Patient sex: M
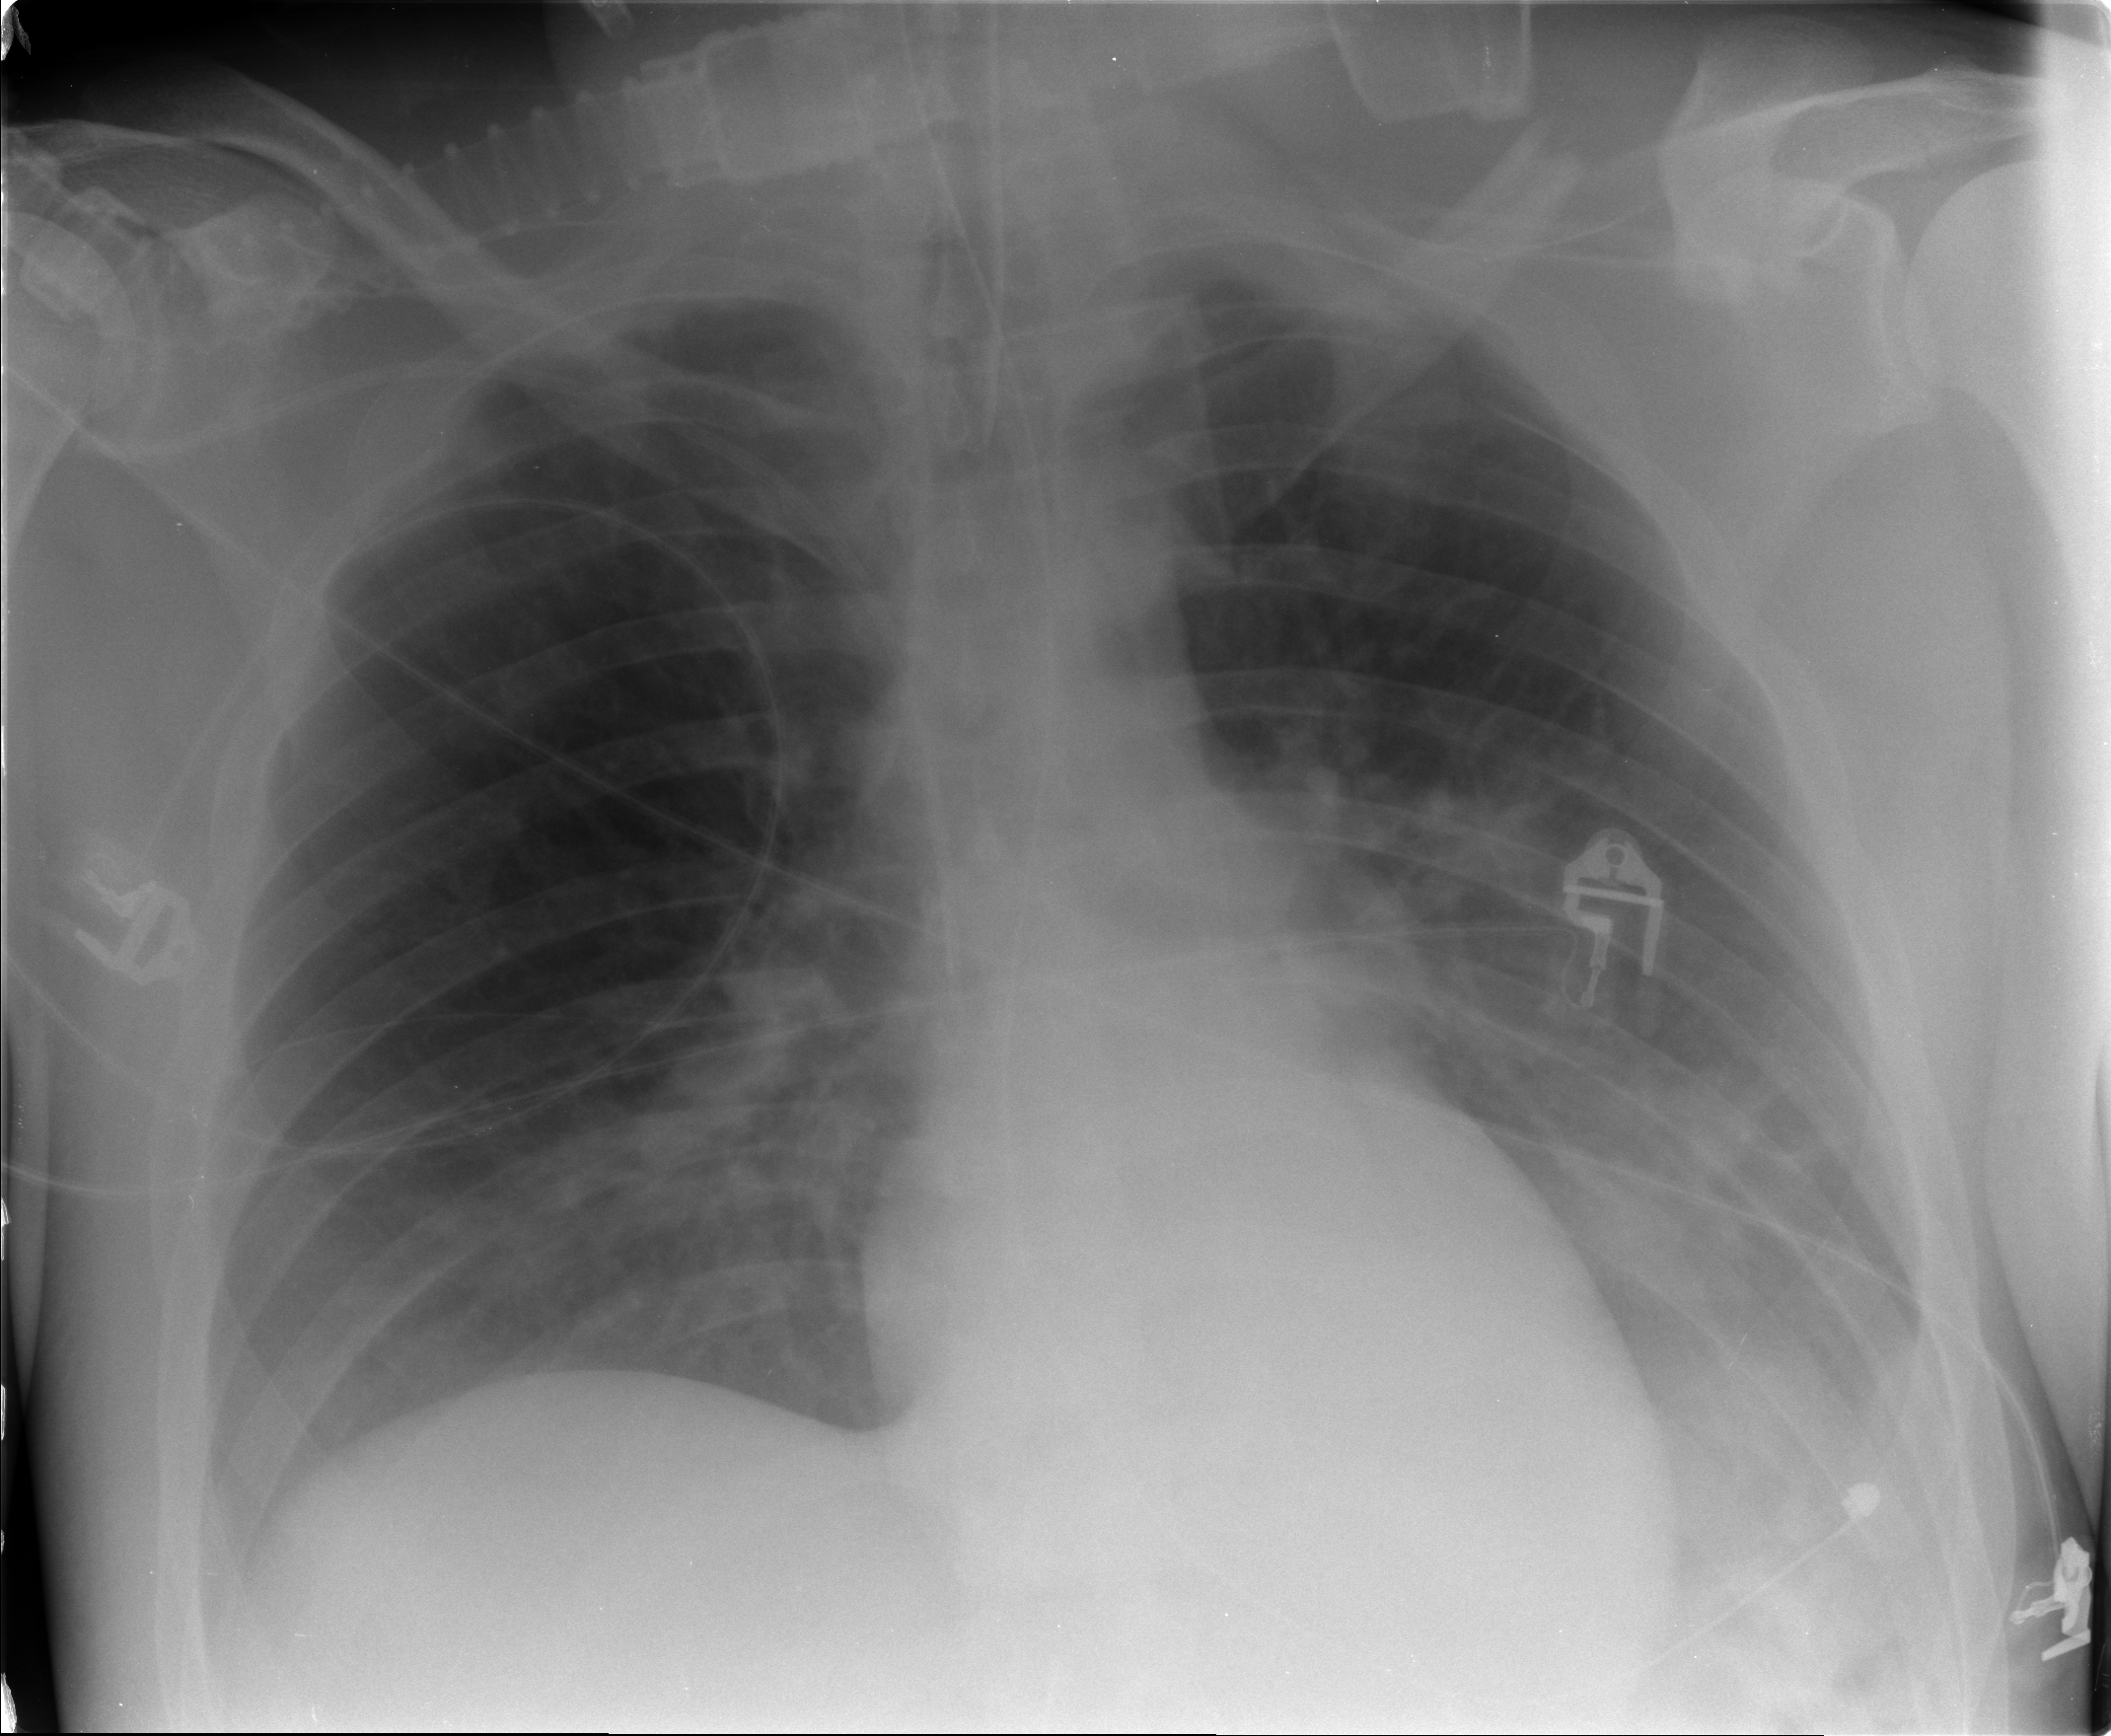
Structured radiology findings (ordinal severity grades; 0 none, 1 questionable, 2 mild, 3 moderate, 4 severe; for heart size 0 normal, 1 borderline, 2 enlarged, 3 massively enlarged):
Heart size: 0
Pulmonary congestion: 1
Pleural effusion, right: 0
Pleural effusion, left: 2
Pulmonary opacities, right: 0
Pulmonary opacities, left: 0
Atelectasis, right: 2
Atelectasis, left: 2